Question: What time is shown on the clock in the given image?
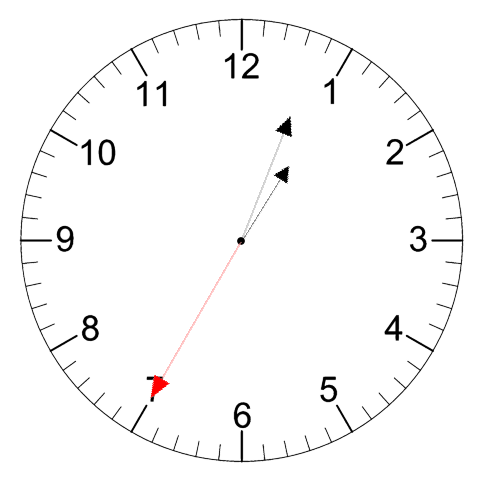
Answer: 01:03:35